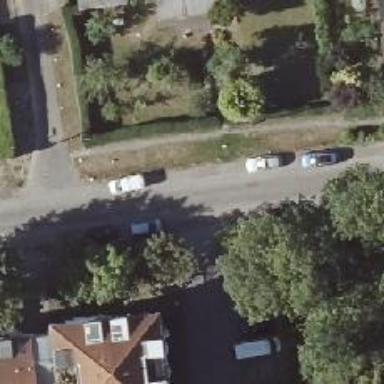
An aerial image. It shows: Residential road with asphalt surface. There are separate sidewalks on both sides.